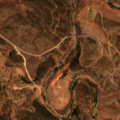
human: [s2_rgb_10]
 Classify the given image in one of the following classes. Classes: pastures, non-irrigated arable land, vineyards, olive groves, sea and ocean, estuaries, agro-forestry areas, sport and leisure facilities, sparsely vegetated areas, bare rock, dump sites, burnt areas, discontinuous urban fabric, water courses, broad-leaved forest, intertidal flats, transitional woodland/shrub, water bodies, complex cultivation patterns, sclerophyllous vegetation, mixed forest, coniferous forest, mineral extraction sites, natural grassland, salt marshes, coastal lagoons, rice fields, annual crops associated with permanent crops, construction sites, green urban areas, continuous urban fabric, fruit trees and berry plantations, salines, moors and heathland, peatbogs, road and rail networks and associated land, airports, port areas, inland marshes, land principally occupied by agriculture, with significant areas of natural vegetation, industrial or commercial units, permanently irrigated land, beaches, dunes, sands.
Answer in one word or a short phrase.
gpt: agro-forestry areas, sclerophyllous vegetation, transitional woodland/shrub